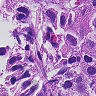
Metastatic tissue present: yes